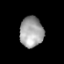
Tissue: prostate
Cell type: Epithelial cells
Senescence score: 0.3326
Nuclear area (px): 698
Mean DAPI intensity: 163.152